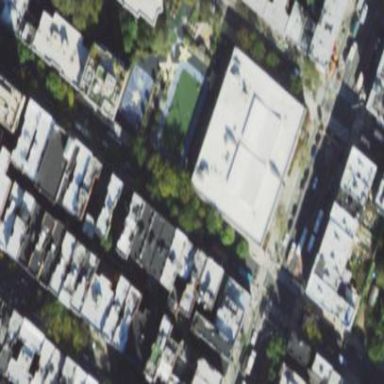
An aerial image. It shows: Schoolyard designated as leisure land.